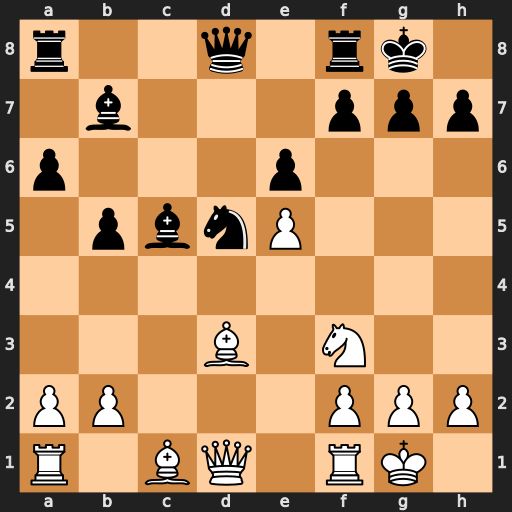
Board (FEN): r2q1rk1/1b3ppp/p3p3/1pbnP3/8/3B1N2/PP3PPP/R1BQ1RK1
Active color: w
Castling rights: -
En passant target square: -
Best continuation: Bxh7+ Kxh7 Ng5+ Qxg5 Bxg5